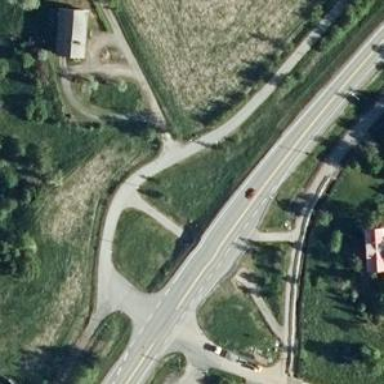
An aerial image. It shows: Cycleway.